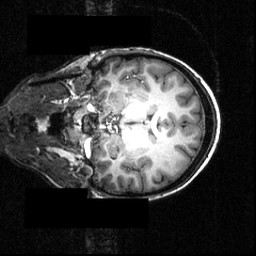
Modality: T1w
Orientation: coronal
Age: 26
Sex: female
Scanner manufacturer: siemens
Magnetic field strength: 3.951 T
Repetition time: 1.5 s
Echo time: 0.00335 s